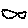
Label: fish